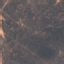
Land use / land cover class: HerbaceousVegetation